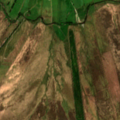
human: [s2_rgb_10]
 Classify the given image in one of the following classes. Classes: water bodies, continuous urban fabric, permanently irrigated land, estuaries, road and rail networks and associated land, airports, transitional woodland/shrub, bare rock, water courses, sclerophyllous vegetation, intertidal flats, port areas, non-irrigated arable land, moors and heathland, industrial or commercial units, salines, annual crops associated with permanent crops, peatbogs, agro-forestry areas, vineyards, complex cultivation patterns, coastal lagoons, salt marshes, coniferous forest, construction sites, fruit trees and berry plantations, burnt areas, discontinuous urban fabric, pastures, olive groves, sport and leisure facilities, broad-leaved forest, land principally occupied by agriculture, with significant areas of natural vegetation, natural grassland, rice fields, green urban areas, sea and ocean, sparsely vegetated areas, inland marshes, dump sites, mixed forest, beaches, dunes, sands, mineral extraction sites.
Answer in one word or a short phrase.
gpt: pastures, transitional woodland/shrub, peatbogs